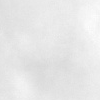
Atmospheric dust classification: dusty